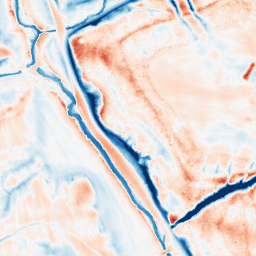
Category: edge_preserving
Decomposition family: guided
Decomposition parameters: radius: 8
eps: 0.01
Upsampling method: regularized
Upsampling parameters: scale: 4
lambda_reg: 0.01
Upsampling scale: 4